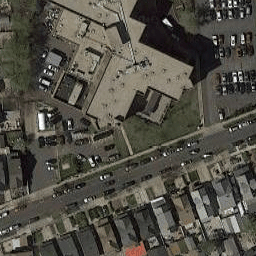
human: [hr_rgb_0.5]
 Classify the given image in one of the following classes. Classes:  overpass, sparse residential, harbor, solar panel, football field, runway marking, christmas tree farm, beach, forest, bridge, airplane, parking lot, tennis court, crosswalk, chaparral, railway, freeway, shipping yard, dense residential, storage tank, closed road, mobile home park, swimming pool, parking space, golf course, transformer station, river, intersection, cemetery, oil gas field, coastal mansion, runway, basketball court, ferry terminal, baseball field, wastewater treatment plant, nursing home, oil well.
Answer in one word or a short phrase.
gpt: nursing home